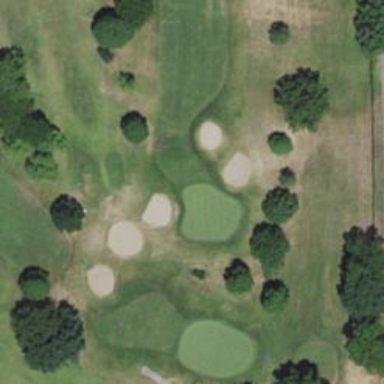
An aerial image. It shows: View of golf hole.